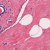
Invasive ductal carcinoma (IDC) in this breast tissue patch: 0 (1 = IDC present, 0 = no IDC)